Question: This is a screen shot from GIMP:
There's a regular window header on the left and a smaller, more compact window type on the right. It's something I see from time to time in programs. How can I create such a window in C#?
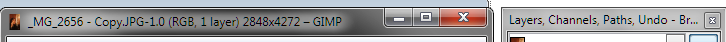
Answer: Use the property of your 'Form' object 'FormBorderStyle = System.Windows.Forms.FormBorderStyle.FixedToolWindow;'
(also 'SizableToolWindow' if you want the user to be able to resize the form).